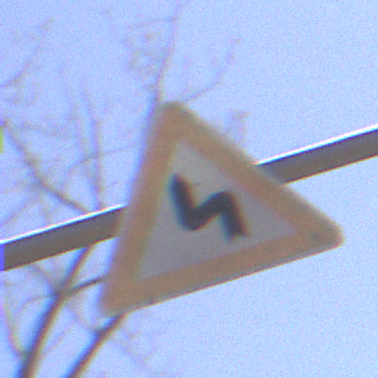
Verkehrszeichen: DoppelkurveZunaechstLinks
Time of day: Midday
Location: Outdoor (Nature)
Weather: Clear
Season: NotSpecified
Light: Natural